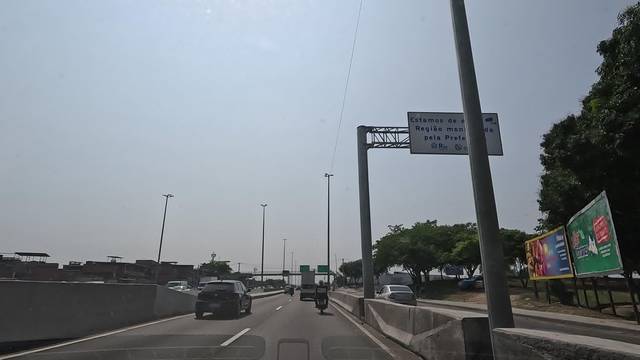
Region: Brazil
Coordinates: -22.829, -43.344